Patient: sex M, age 58
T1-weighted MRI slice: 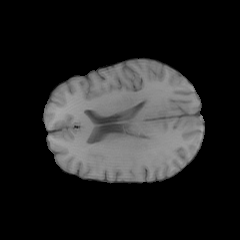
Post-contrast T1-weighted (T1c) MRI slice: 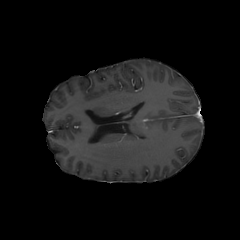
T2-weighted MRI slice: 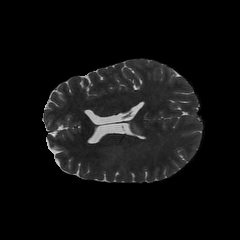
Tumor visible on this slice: yes
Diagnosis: Glioblastoma, IDH-wildtype
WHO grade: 4